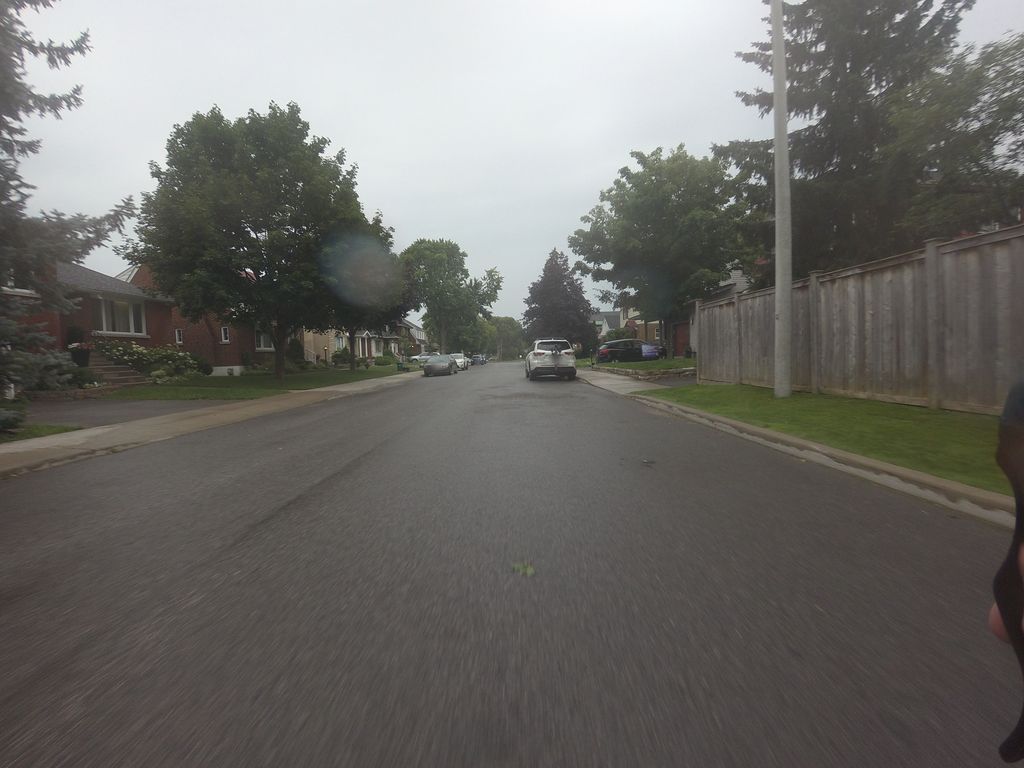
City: ottawa-gatineau